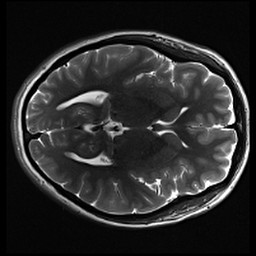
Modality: inplaneT2
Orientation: axial